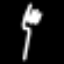
Label: fork